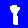
Digit: 8